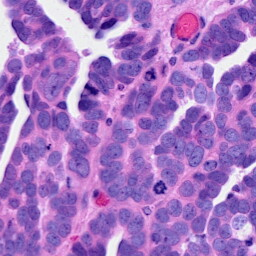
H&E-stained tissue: Ovarian